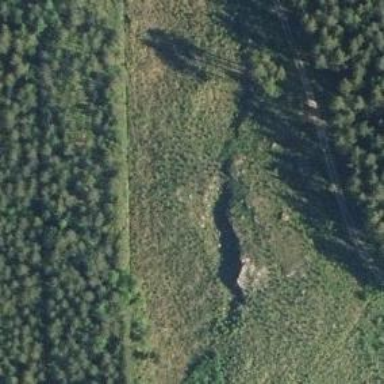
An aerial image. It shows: Natural cliff.